Question: I know this question has been asked before, and I know that in C++11 you can do
'''
vector<int> v = {2,5,8,11,14};
vector<int> v{2,5,8,11,14};
'''
and
'''
v.push_back({x,y});
'''
But it gives me a compile error. I'm using Visual Studio Express 2012.
How do I accomplish this?
EDIT: error screenshot attached:

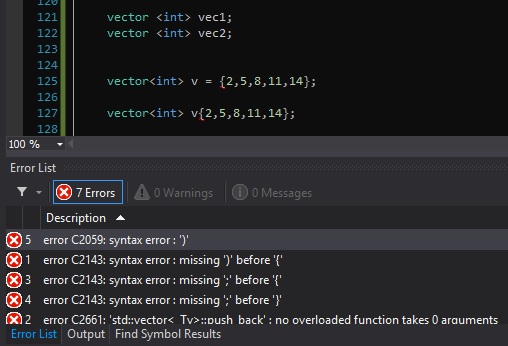
Answer: Visual Studio 2012 <URL>. There is a lot of C++11 support missing from the standard library included with VS2012 that is supported by the VS2012 C++ compiler itself.
Sadly, as is the case for VS2012 and was the case for gcc 4.7, awesome compiler support for the new C++11 features is hampered by partial library support which seems to always lag behind the compiler.